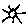
Label: sun